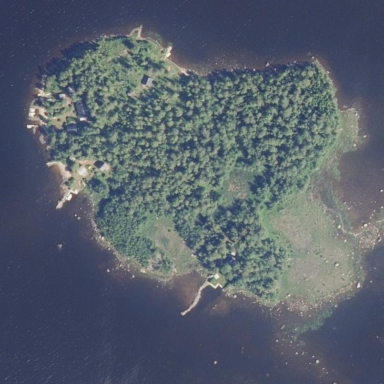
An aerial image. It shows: Islet located along the natural coastline.